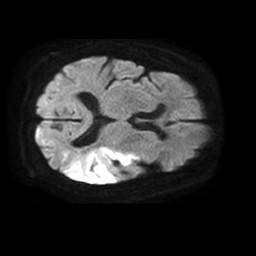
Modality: TRACE
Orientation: axial
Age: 59
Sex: female
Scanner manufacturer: philips
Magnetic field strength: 1.5 T
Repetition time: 3.403 s
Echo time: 0.06899 s